Interaction volume radius: 5 \u00c5
Interaction volume height: 10 \u00c5
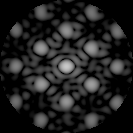
Disorder parameter: 0.2498